Question: In my 'GHC Haskell' application utilizing stm, network-conduit and conduit, I have a strand for each socket which is forked automatically using 'runTCPServer'. Strands can communicate with other strands through the use of a broadcasting TChan.
This showcases how I would like to set up the conduit "chain":

So, what we have here is two sources (each bound to helper conduits which) which produce a 'Packet' object which 'encoder' will accept and turn into 'ByteString', then send out the socket. I've had a great amount of difficulty with the efficient (performance is a concern) fusing of the two inputs.
I would appreciate if somebody could point me in the right direction.
---
Since it would be rude of me to post this question without making an attempt, I'll put what I've previously tried here;
I've written/cherrypicked a function which (blocking) produces a Source from a TMChan (closeable channel);
'''
-- | Takes a generic type of STM chan and, given read and close functionality,
-- returns a conduit 'Source' which consumes the elements of the channel.
chanSource
:: (MonadIO m, MonadSTM m)
=> a -- ^ The channel
-> (a -> STM (Maybe b)) -- ^ The read function
-> (a -> STM ()) -- ^ The close/finalizer function
-> Source m b
chanSource ch readCh closeCh = ConduitM pull
where close = liftSTM $ closeCh ch
pull = PipeM $ liftSTM $ readCh ch >>= translate
translate = return . maybe (Done ()) (HaveOutput pull close)
'''
Likewise, a function to transform a Chan into a sink;
'''
-- | Takes a stream and, given write and close functionality, returns a sink
-- which wil consume elements and broadcast them into the channel
chanSink
:: (MonadIO m, MonadSTM m)
=> a -- ^ The channel
-> (a -> b -> STM()) -- ^ The write function
-> (a -> STM()) -- ^ The close/finalizer function
-> Sink b m ()
chanSink ch writeCh closeCh = ConduitM sink
where close = const . liftSTM $ closeCh ch
sink = NeedInput push close
write = liftSTM . writeCh ch
push x = PipeM $ write x >> return sink
'''
Then mergeSources is straightforward; fork 2 threads (which I really don't want to do, but what the heck) which can put their new items into the one list which I then produce a source of;
'''
-- | Merges a list of 'Source' objects, sinking them into a 'TMChan' and returns
-- a source which consumes the elements of the channel.
mergeSources
:: (MonadIO m, MonadBaseControl IO m, MonadSTM m)
=> [Source (ResourceT m) a] -- ^ The list of sources
-> ResourceT m (Source (ResourceT m) a)
mergeSources sx = liftSTM newTMChan >>= liftA2 (>>) (fsrc sx) retn
where push c s = s $$ chanSink c writeTMChan closeTMChan
fsrc x c = mapM_ (\s -> resourceForkIO $ push c s) x
retn c = return $ chanSource c readTMChan closeTMChan
'''
While I was successful in making these functions typecheck, I was unsuccessful in getting any utilization of these functions to typecheck;
'''
-- | Helper which represents a conduit chain for each client connection
serverApp :: Application SessionIO
serverApp appdata = do
use ssBroadcast >>= liftIO . atomically . dupTMChan >>= assign ssBroadcast
-- appSource appdata $$ decoder $= protocol =$= encoder =$ appSink appdata
mergsrc $$ protocol $= encoder =$ appSink appdata
where chansrc = chanSource (use ssBroadcast) readTMChan closeTMChan
mergsrc = mergeSources [appSource appdata $= decoder, chansrc]
-- | Structure which holds mutable information for clients
data SessionState = SessionState
{ _ssBroadcast :: TMChan Packet -- ^ Outbound packet broadcast channel
}
makeLenses ''SessionState
-- | A transformer encompassing both SessionReader and SessionState
type Session m = ReaderT SessionReader (StateT SessionState m)
-- | Macro providing Session applied to an IO monad
type SessionIO = Session IO
'''
I see this method as being flawed anyhow -- there are many intermediate lists and conversions. This can not be good for performance. Seeking guidance.
---
PS. From what I can understand, this is not a duplicate of; <URL> , as in my situation both sources produce the same type and I don't care from which source the 'Packet' object is produced, as long as I'm not waiting on one while another has objects ready to be consumed.
PPS. I apologize for the usage (and therefore requirement of knowledge) of Lens in example code.
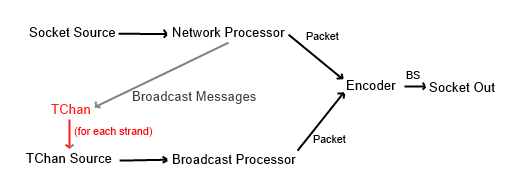
Answer: I don't know if it's any help, but I tried to implement Iain's suggestion and made a variant of 'mergeSources'' that stops as soon as any of the channels does:
'''
mergeSources' :: (MonadIO m, MonadBaseControl IO m)
=> [Source (ResourceT m) a] -- ^ The sources to merge.
-> Int -- ^ The bound of the intermediate channel.
-> ResourceT m (Source (ResourceT m) a)
mergeSources' sx bound = do
c <- liftSTM $ newTBMChan bound
mapM_ (\s -> resourceForkIO $
s $$ chanSink c writeTBMChan closeTBMChan) sx
return $ sourceTBMChan c
'''
(This simple addition is available <URL>.
Some comments to your version of 'mergeSources' (take them with a grain of salt, it can be I didn't understand something well):
- '...TMChan''...TBMChan''...TBMChan'- You don't need the 'MonadSTM m' constraint. All STM stuff is wrapped into 'IO' with'''
liftSTM = liftIO . atomically
'''
Maybe this will help you slightly when using 'mergeSources'' in 'serverApp'.- Just a cosmetic issue, I found'''
liftSTM newTMChan >>= liftA2 (>>) (fsrc sx) retn
'''
very hard to read due to its use of 'liftA2' on the '(->) r' monad. I'd say'''
do
c <- liftSTM newTMChan
fsrc sx c
retn c
'''
would be longer, but much easier to read.
Could you perhaps create a self-contained project where it would be possible to play with 'serverApp'?